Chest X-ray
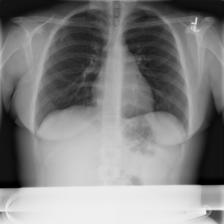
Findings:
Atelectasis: negative
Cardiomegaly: negative
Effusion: negative
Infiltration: negative
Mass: negative
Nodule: negative
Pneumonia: negative
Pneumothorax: negative
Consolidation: negative
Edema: negative
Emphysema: negative
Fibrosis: negative
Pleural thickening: negative
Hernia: negative